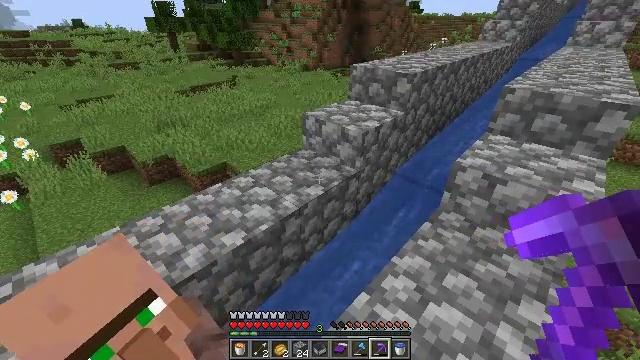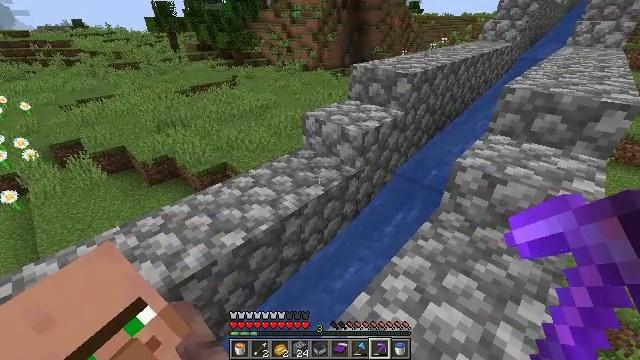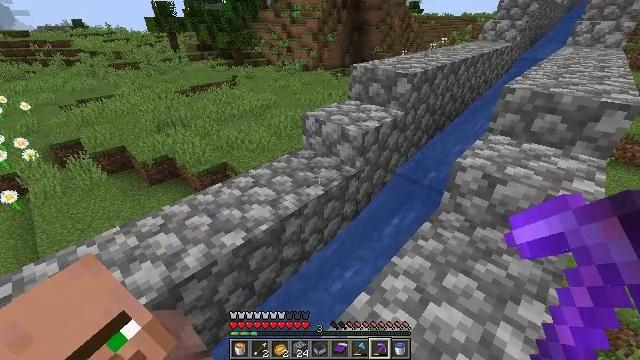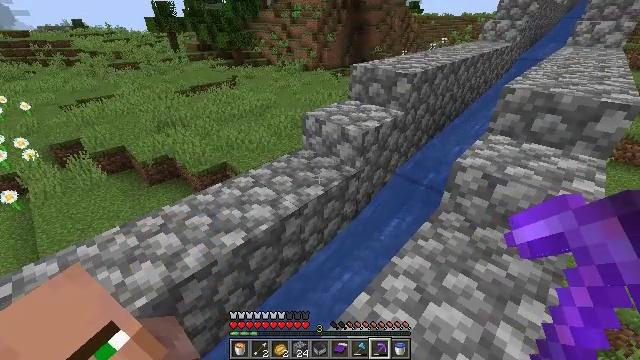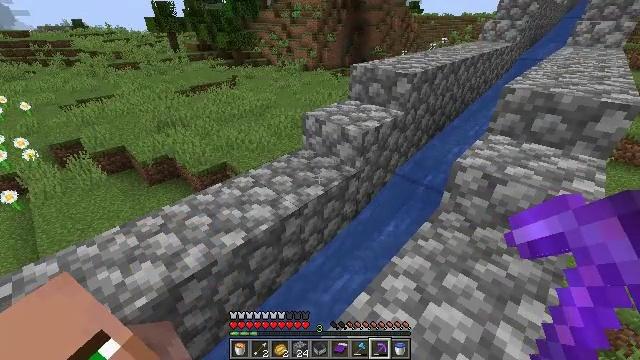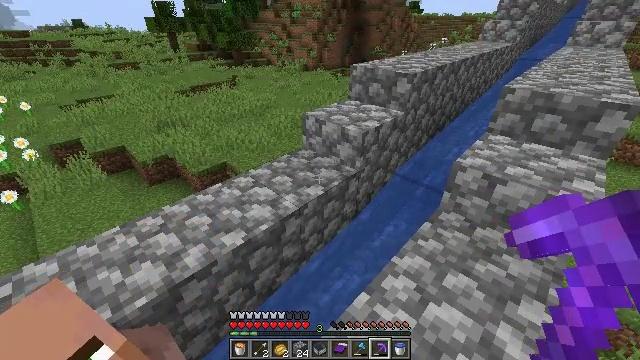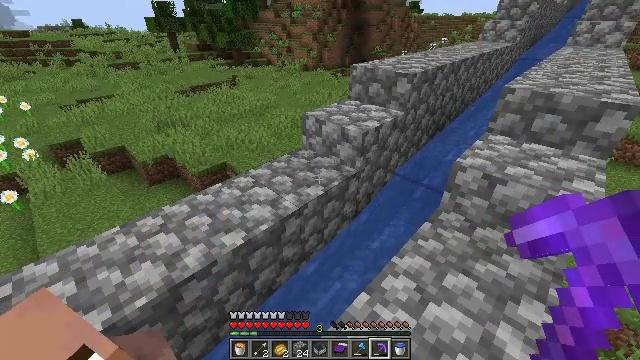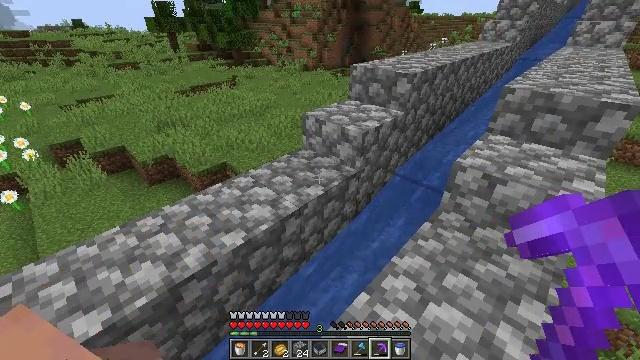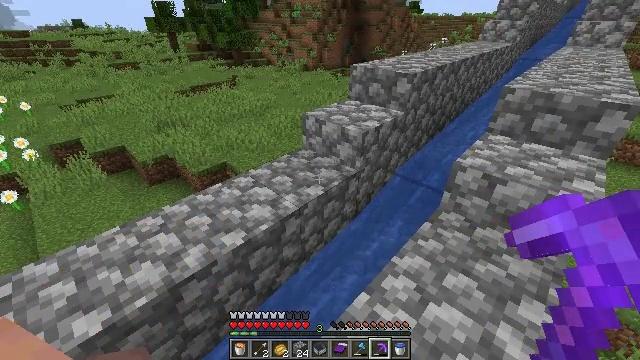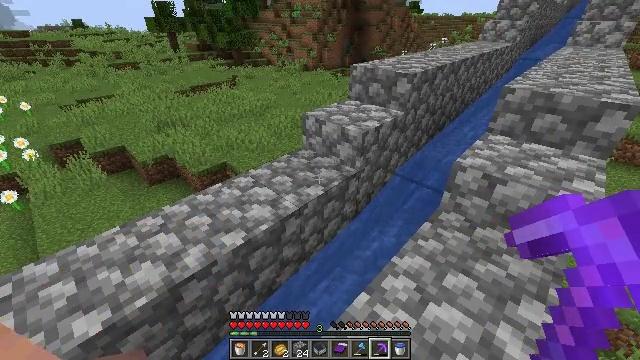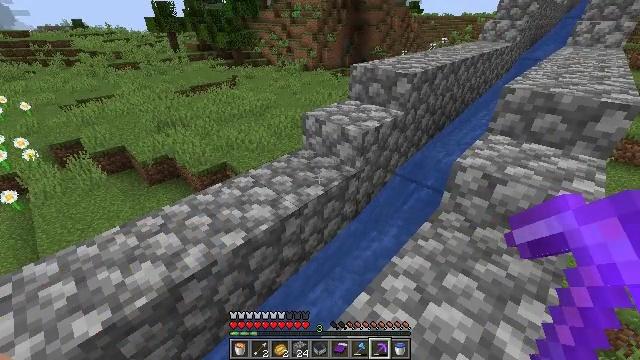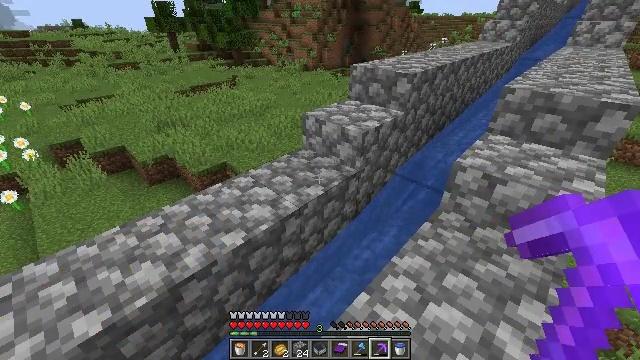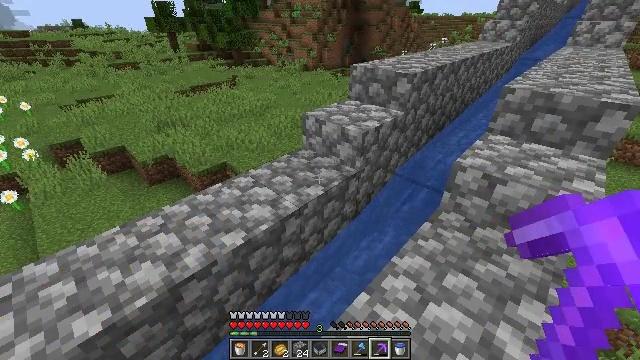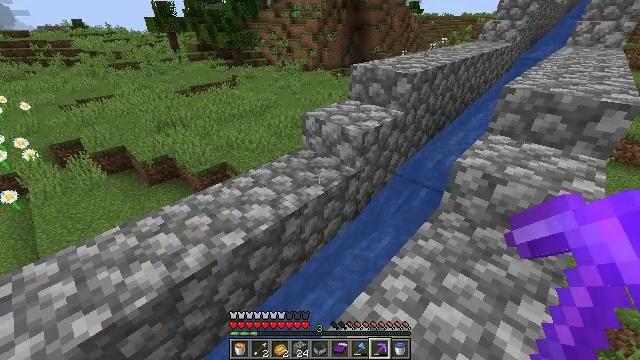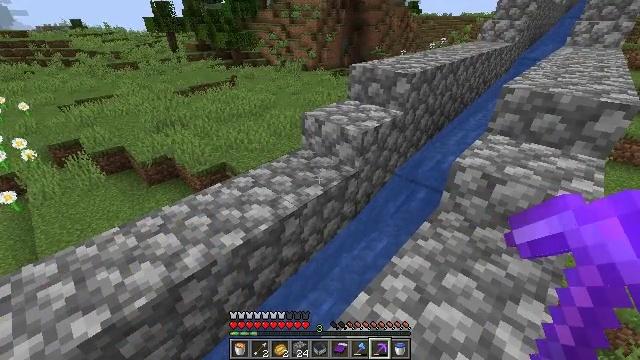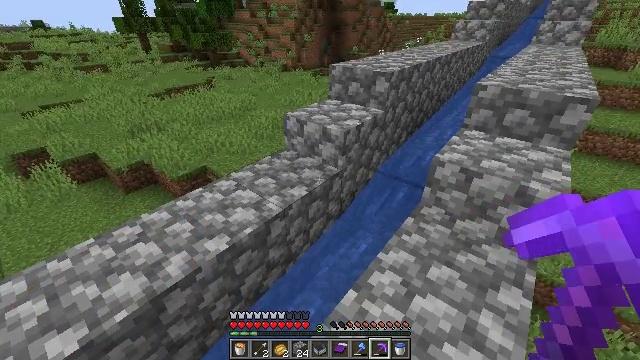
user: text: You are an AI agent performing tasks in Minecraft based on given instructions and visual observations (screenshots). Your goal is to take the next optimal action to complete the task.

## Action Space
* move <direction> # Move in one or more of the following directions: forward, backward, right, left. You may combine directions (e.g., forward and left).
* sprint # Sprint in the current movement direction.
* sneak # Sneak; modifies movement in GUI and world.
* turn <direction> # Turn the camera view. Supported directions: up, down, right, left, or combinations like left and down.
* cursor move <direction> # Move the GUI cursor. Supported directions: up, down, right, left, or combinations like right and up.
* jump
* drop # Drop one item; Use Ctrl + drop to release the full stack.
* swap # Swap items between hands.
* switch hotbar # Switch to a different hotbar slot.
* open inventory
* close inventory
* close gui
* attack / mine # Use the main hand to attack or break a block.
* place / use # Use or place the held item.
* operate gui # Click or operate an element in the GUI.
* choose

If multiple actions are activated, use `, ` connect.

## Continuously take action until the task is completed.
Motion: motion action
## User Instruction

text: Mine cobblestone underground.
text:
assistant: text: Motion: no_op
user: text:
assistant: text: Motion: no_op
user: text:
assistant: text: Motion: no_op
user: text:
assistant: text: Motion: no_op
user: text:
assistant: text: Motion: no_op
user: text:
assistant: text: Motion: no_op
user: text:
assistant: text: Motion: no_op
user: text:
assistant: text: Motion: no_op
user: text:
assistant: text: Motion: no_op
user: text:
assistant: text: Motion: no_op
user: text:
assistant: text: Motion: no_op
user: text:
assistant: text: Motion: no_op
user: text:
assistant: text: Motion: no_op
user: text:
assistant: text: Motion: no_op
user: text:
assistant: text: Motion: turn right
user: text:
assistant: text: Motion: turn right
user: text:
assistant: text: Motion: turn right and up
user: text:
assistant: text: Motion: turn right and up
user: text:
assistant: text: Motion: turn right and up
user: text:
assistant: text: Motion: turn right and up
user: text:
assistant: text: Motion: no_op
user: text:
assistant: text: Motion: no_op
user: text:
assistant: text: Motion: no_op
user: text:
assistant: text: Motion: no_op
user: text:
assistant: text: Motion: no_op
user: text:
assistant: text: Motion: no_op
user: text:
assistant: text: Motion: no_op
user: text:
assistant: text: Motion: no_op
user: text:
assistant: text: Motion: no_op
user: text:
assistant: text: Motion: turn left